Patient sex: M
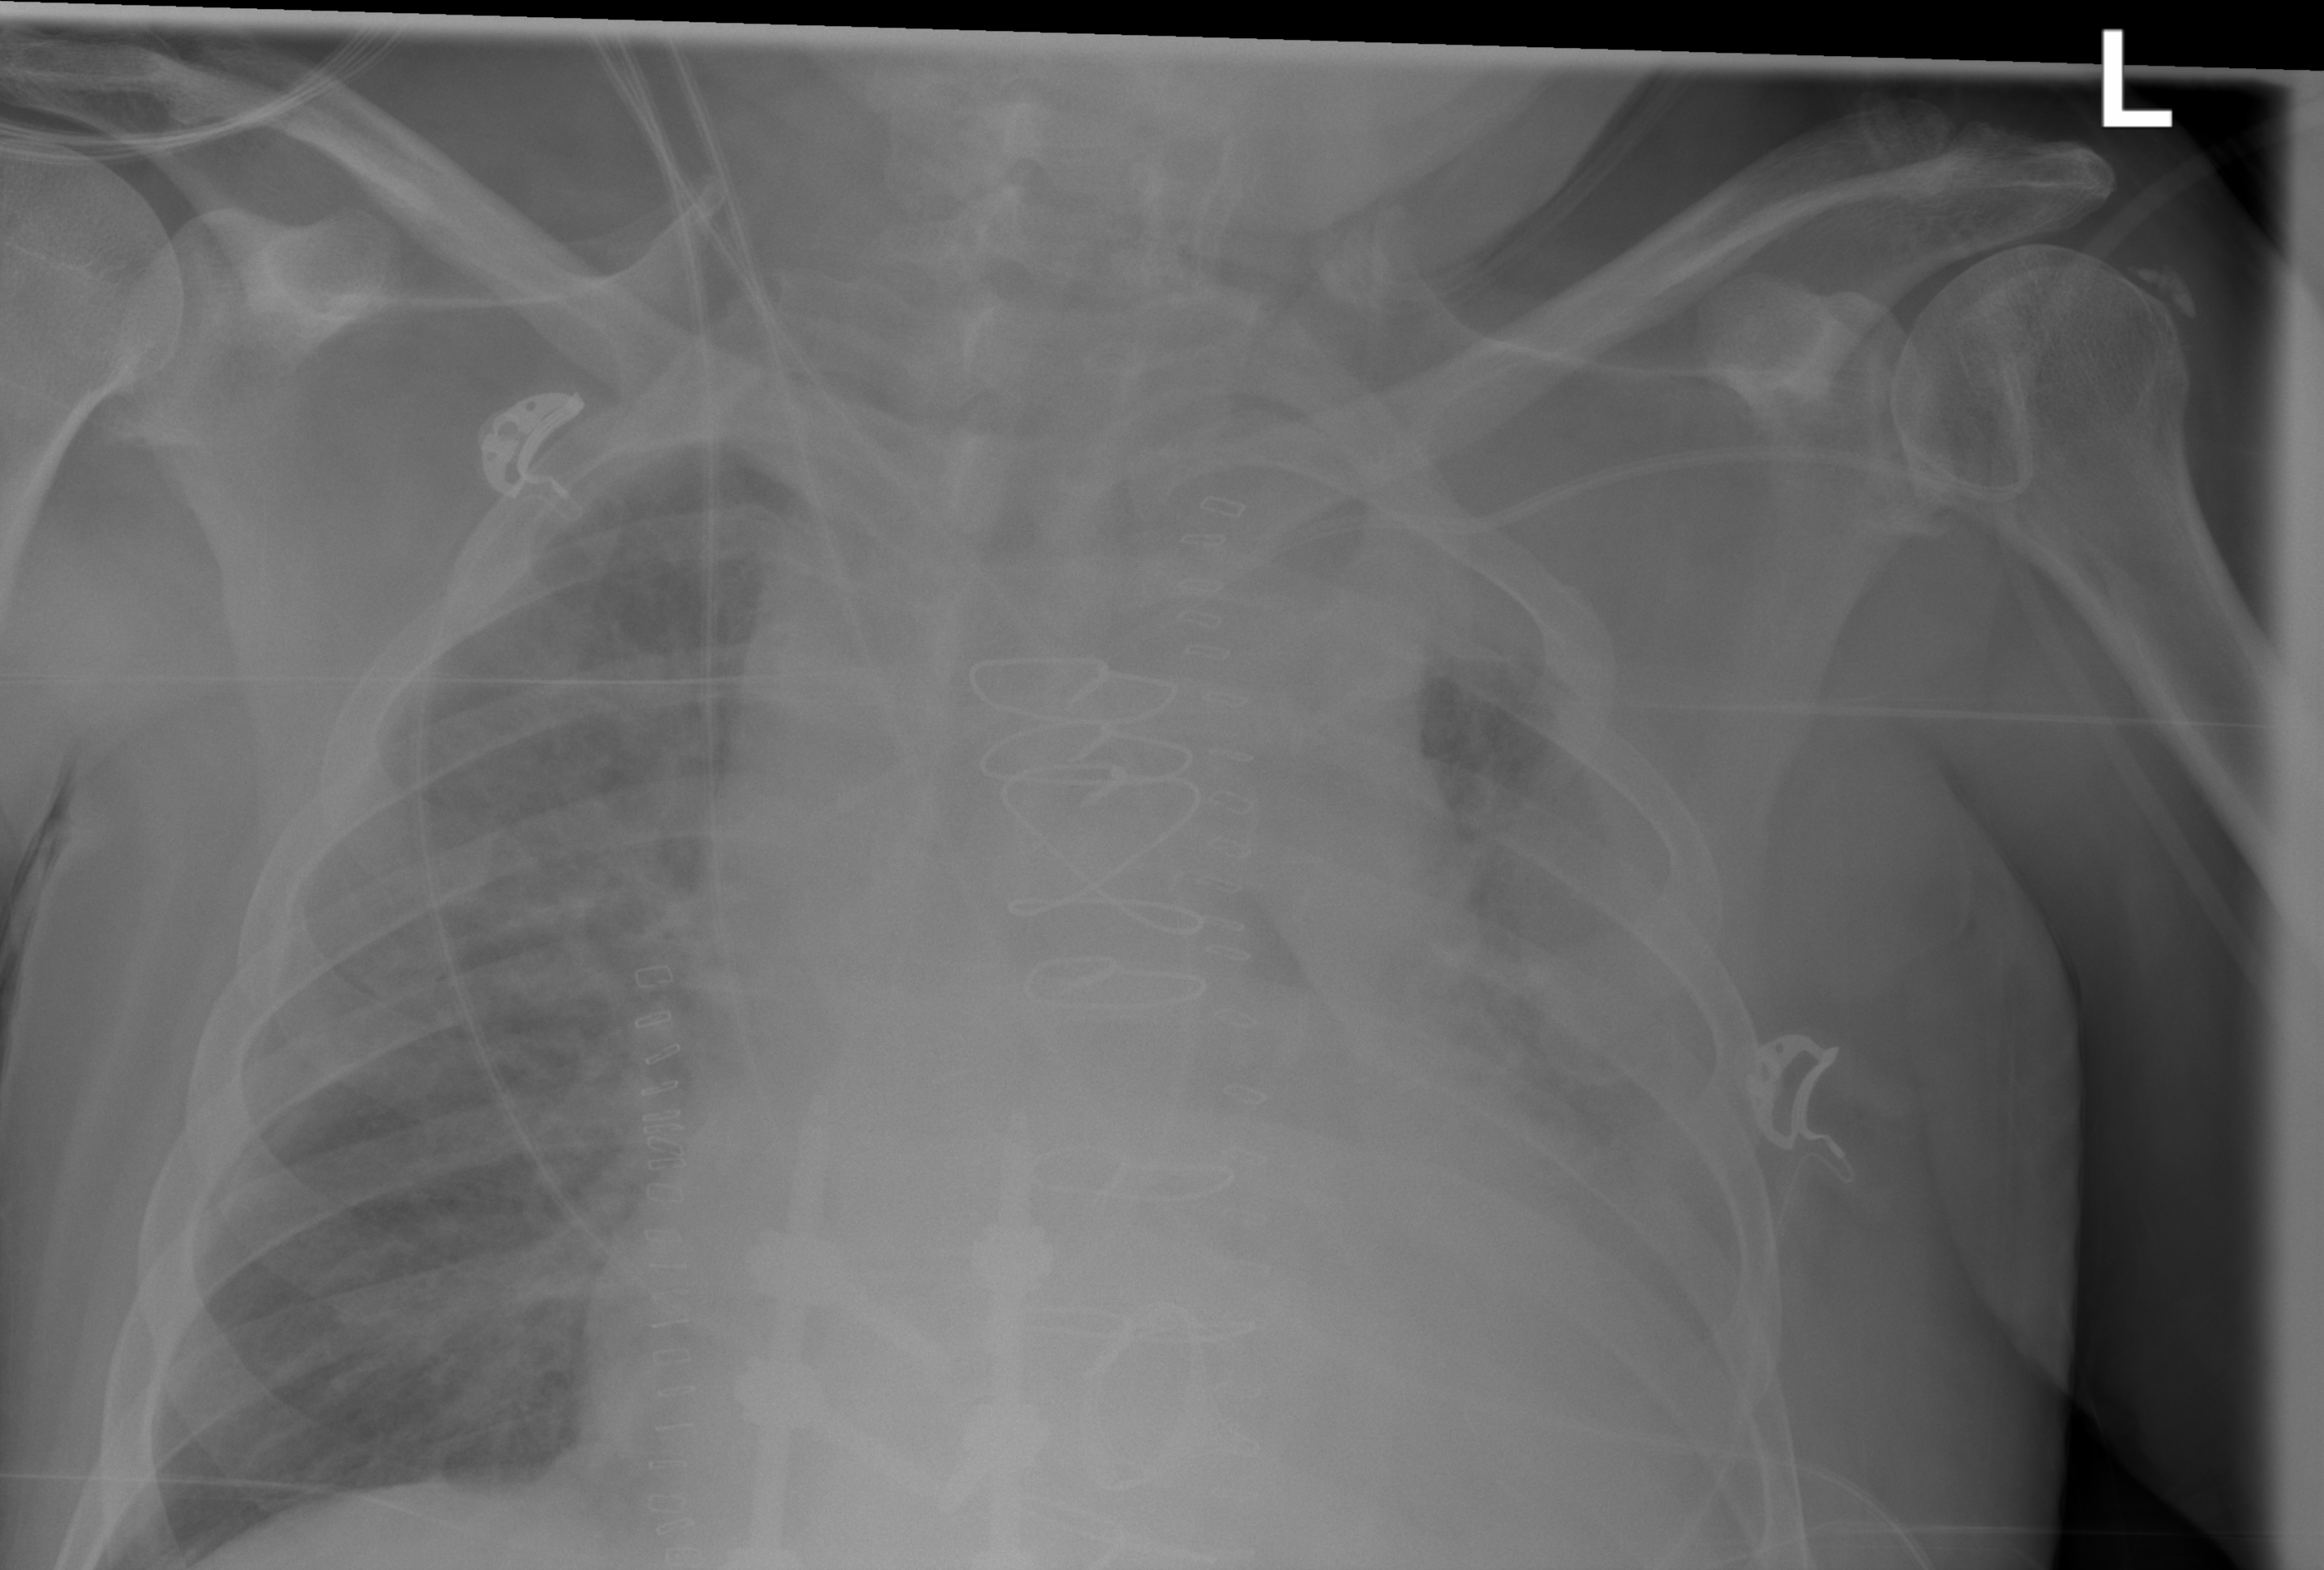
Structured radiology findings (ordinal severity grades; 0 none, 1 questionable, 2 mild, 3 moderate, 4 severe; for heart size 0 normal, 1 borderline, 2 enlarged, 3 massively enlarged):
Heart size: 2
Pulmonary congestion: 3
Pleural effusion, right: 0
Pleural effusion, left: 3
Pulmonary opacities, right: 2
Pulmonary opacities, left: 1
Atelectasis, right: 2
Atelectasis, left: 3